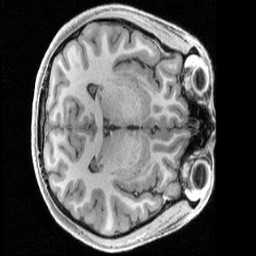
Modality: T1w
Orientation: axial
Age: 19
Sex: female
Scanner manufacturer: siemens
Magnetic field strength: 3 T
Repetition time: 2.4 s
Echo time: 0.00231 s